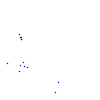
Particle: kaon